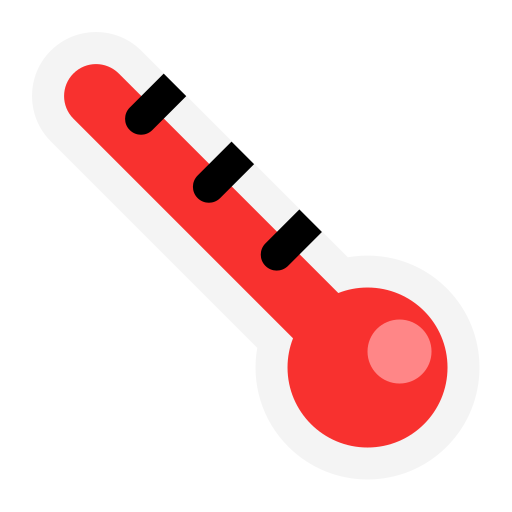
thermometer flat